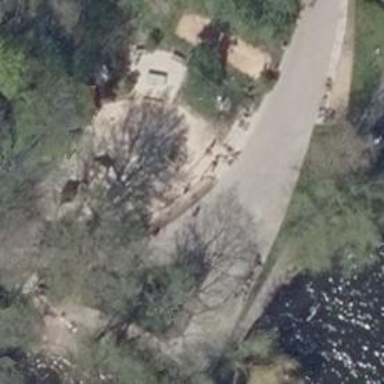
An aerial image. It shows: Playground with basket swing.